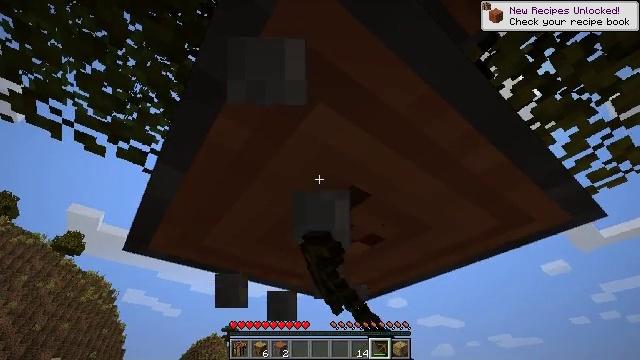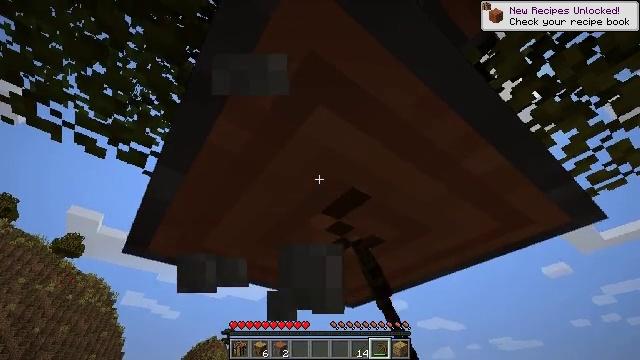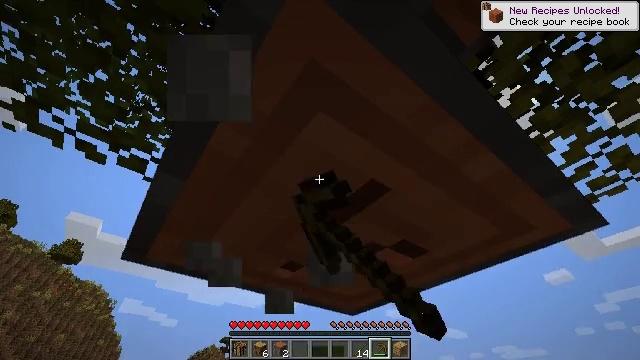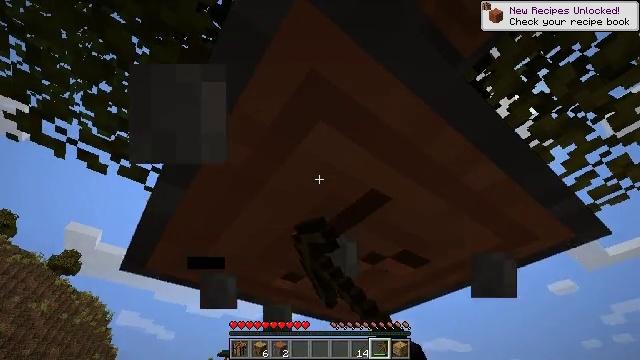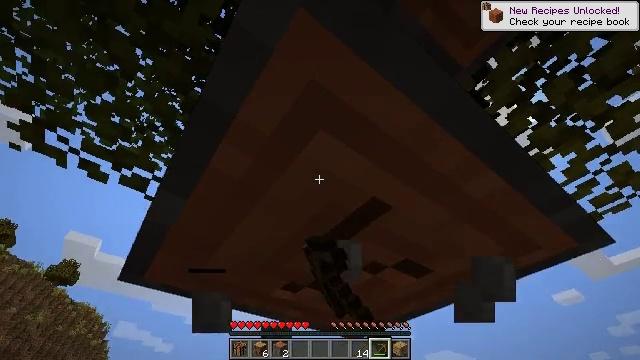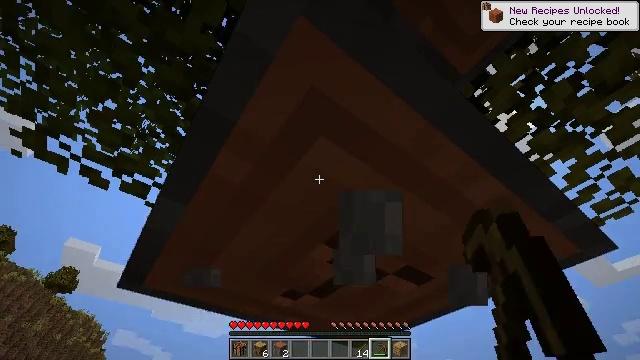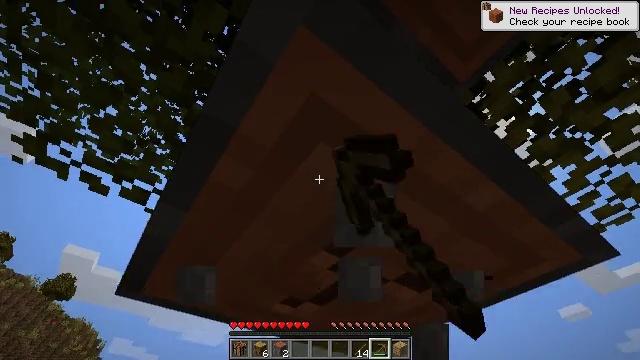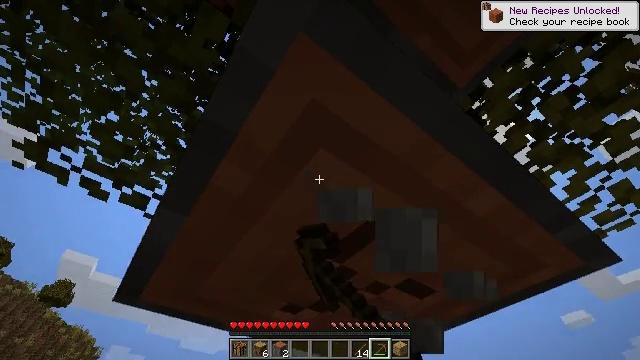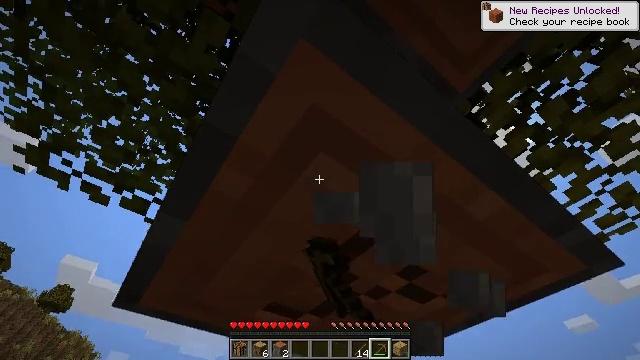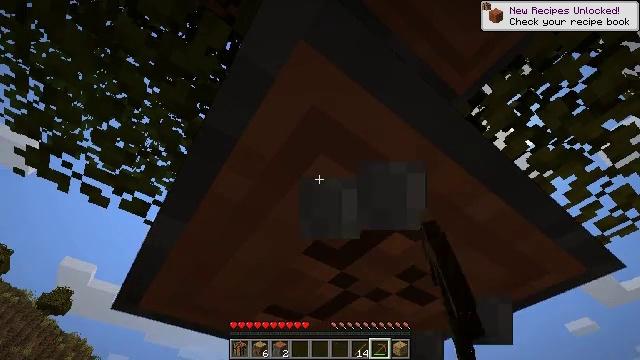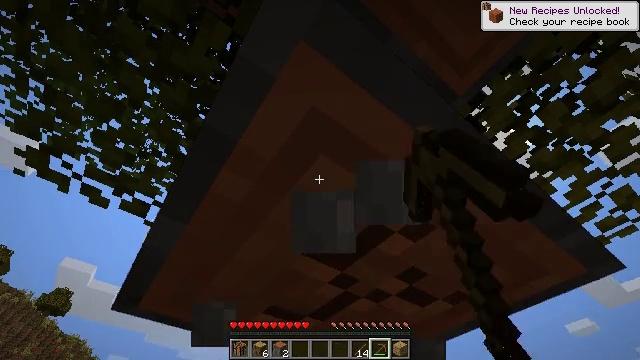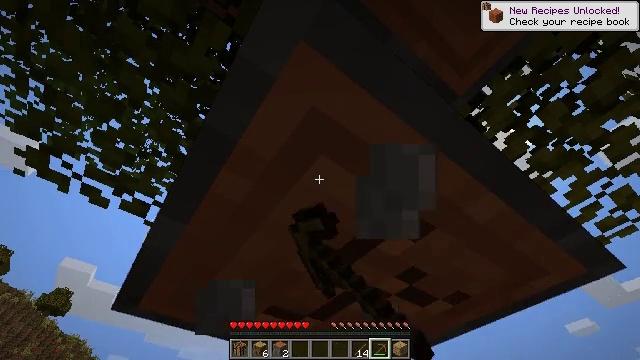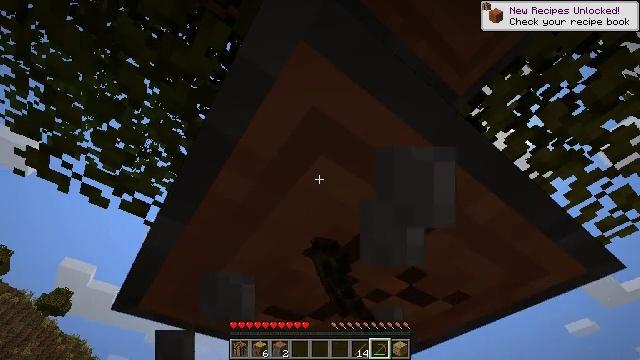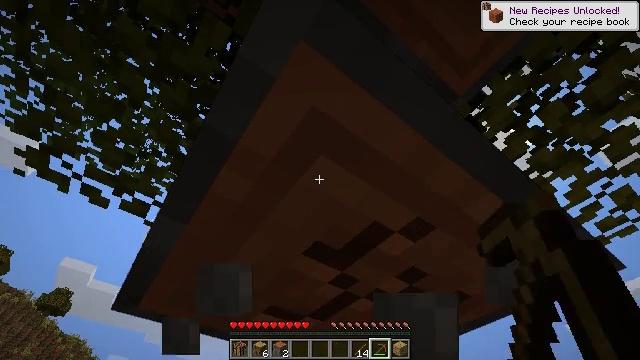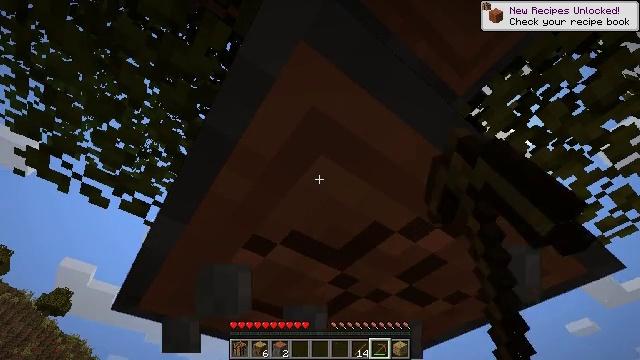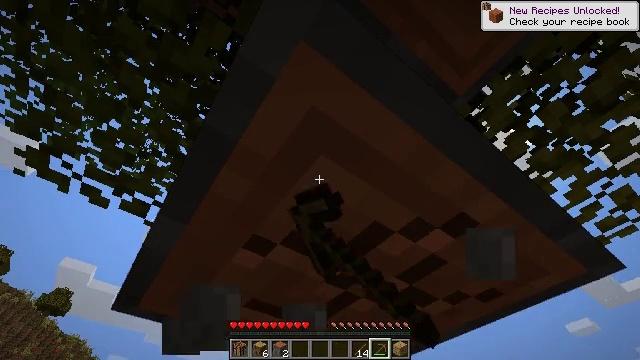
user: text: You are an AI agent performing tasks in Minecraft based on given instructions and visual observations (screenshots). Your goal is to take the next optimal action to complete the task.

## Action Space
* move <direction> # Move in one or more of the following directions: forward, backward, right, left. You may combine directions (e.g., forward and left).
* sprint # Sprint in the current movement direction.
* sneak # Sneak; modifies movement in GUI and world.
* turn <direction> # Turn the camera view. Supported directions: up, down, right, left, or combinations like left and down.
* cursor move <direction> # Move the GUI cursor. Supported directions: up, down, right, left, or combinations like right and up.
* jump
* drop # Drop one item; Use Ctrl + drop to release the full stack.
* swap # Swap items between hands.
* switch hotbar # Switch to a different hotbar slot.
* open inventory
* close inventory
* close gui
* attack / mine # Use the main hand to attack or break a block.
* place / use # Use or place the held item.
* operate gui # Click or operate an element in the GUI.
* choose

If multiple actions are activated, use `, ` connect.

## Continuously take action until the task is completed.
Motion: motion action
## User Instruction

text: Gather the acacia log for building.
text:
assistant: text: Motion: attack / mine
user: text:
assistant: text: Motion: turn up, attack / mine
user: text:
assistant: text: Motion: turn up, attack / mine
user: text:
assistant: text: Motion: turn up, attack / mine
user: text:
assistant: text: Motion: turn up, attack / mine
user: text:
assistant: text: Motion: turn up, attack / mine
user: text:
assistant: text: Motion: turn up, attack / mine
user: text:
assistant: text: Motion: attack / mine
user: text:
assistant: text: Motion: attack / mine
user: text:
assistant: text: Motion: attack / mine
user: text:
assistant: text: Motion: attack / mine
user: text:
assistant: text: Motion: attack / mine
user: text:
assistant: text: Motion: attack / mine
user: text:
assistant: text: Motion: attack / mine
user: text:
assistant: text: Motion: attack / mine
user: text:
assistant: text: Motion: attack / mine
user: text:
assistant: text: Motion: attack / mine
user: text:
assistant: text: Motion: attack / mine
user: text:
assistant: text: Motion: attack / mine
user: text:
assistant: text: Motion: attack / mine
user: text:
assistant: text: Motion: attack / mine
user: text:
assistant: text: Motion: attack / mine
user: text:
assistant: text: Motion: attack / mine
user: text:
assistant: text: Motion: attack / mine
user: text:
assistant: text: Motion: attack / mine
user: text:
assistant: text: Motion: attack / mine
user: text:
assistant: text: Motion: attack / mine
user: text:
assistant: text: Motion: attack / mine
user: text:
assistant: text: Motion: attack / mine
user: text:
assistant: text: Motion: attack / mine